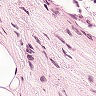
Metastatic tissue present: no